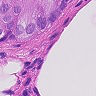
Metastatic tissue present: yes